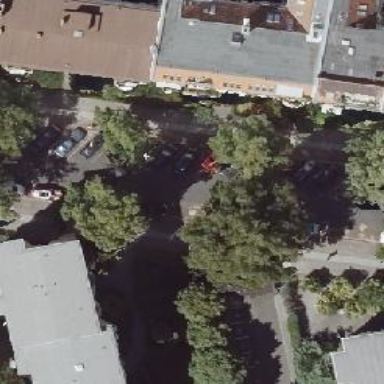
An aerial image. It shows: Residential road with asphalt surface. There are separate sidewalks on both sides and lanes for parking on both sides as well.